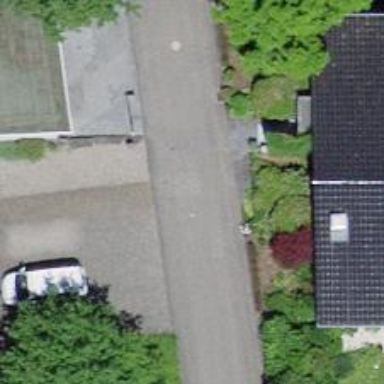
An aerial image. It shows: Asphalt road in residential area.